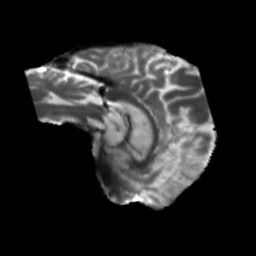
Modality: T2w
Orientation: sagittal
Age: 60
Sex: male
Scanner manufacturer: siemens
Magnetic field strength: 3 T
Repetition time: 5.47 s
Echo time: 0.0854 s